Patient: sex F, age 65
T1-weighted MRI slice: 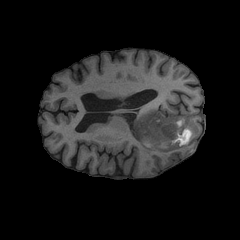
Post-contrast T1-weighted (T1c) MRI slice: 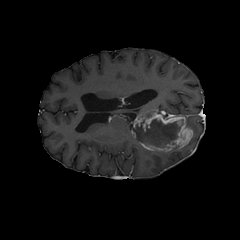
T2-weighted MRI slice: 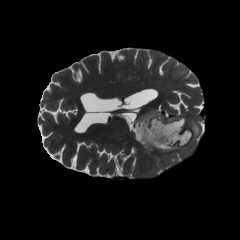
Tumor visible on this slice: yes
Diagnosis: Glioblastoma, IDH-wildtype
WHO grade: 4